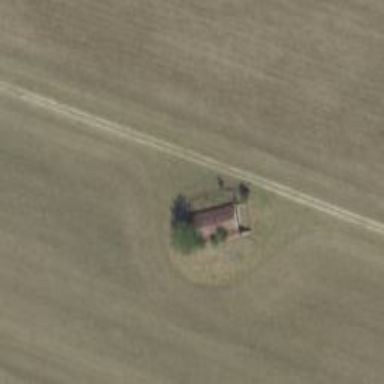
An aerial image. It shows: Military bunker.